Question: Count the number of objects in the diagram.
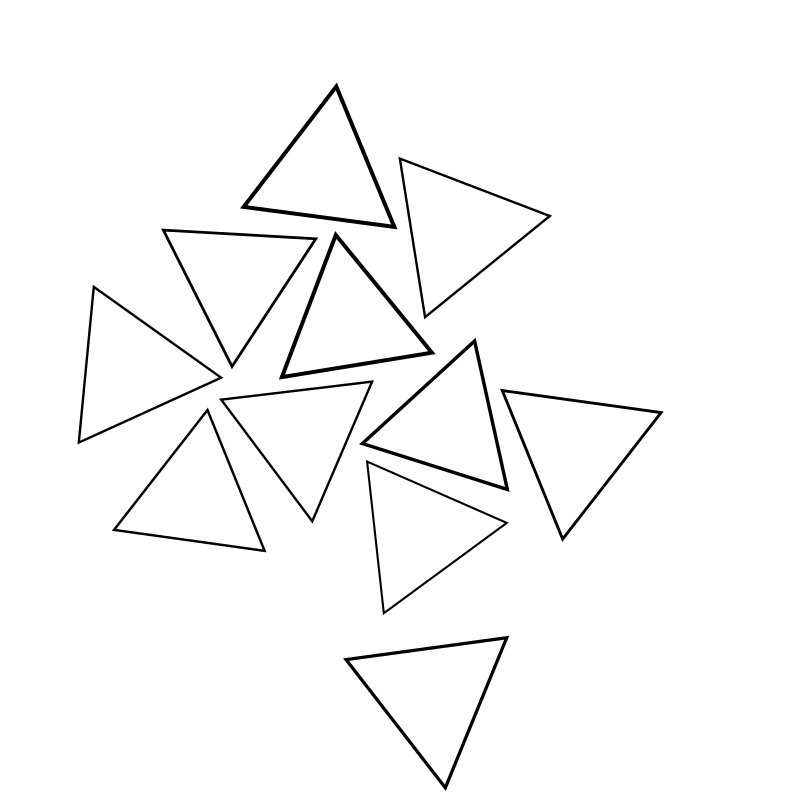
Answer: 11